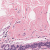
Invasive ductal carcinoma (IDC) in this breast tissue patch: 0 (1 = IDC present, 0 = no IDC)